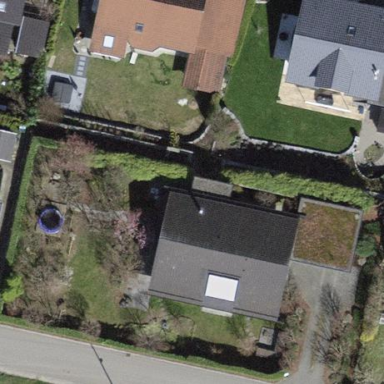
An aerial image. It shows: Residential building.